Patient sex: M
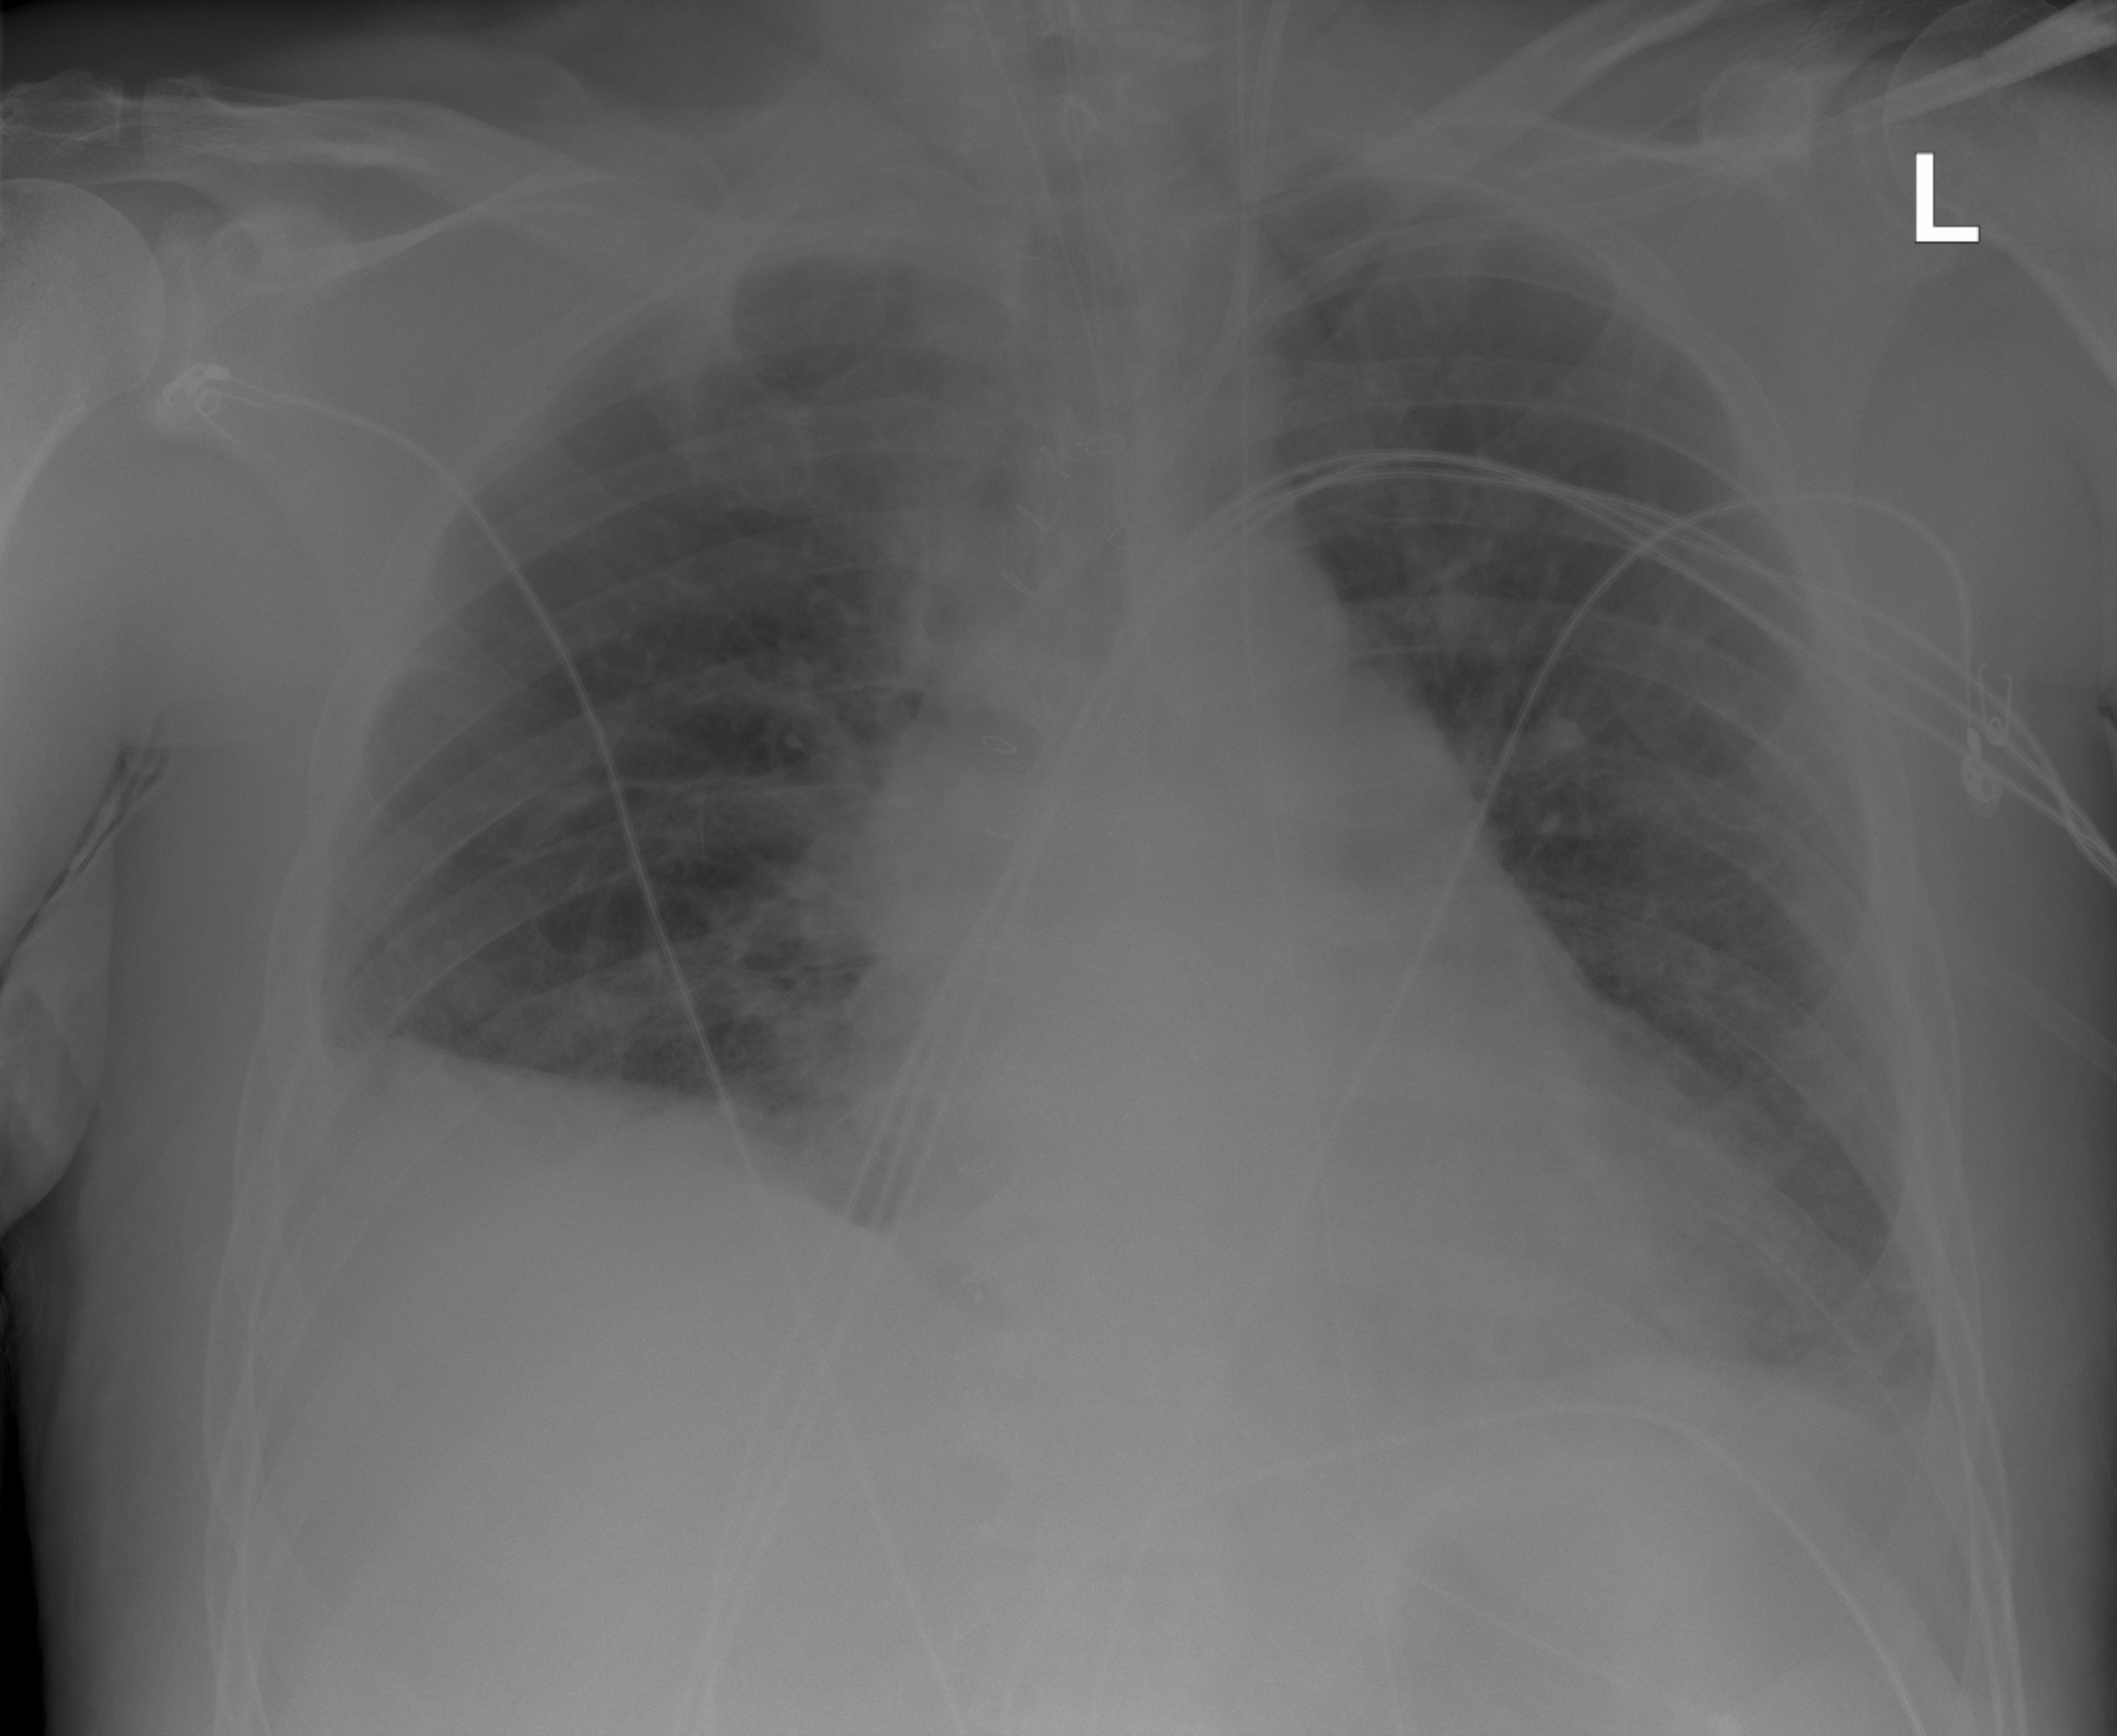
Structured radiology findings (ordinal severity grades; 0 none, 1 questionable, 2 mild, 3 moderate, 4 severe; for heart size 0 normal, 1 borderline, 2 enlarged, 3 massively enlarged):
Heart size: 2
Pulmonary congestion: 2
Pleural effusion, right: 2
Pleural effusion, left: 2
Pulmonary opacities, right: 2
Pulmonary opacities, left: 2
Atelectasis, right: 2
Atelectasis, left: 2